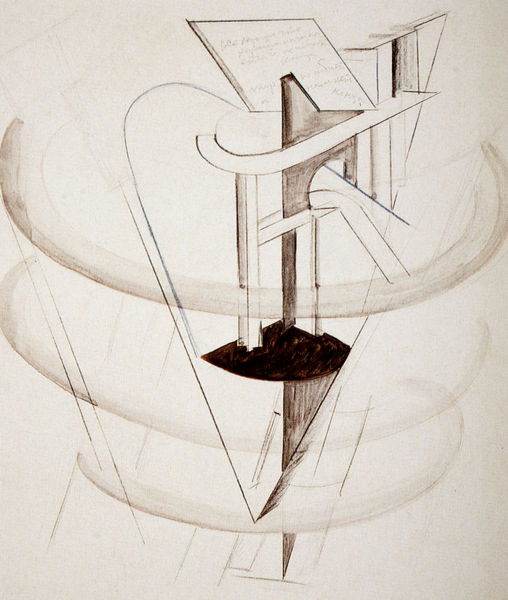
Titel: Schaumaschinerie zur Figurenmappe "Sieg über die Sonne"
Künstler: El Lissitzky
Standort: Moskau
Institution: Tretjakow-Galerie
Schlagwörter: blau, dreieck, schwarz, zeichnung, spitze, mühle, blatt, oval, rund, moderne, russland, abstrakt, graphik, linien, kaffee, ring, abstraktion, eckig, ringe, schwarzweiß, text, bleistift, kugel, entwurf, stift, trichter, objekt, spirale, geometrie, leonardo, sphären, 3d, sptitze